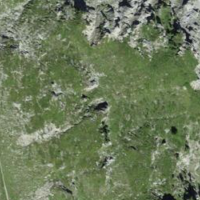
EUNIS habitat code: 26
Species observed at this site:
Empetrum nigrum
Bartsia alpina